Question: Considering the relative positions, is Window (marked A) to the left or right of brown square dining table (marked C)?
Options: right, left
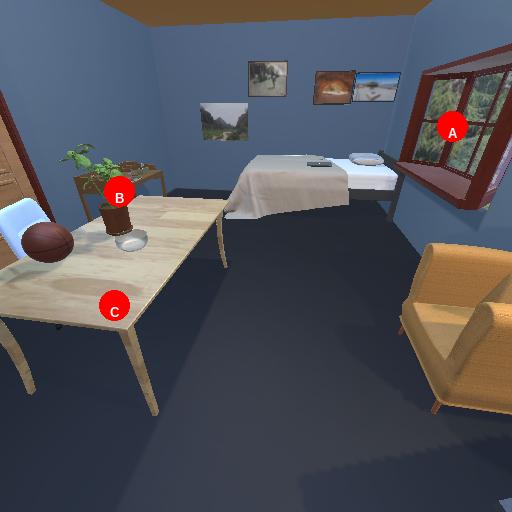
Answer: right